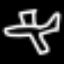
Label: airplane